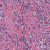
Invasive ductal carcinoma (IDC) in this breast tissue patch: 1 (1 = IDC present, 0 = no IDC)